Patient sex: M
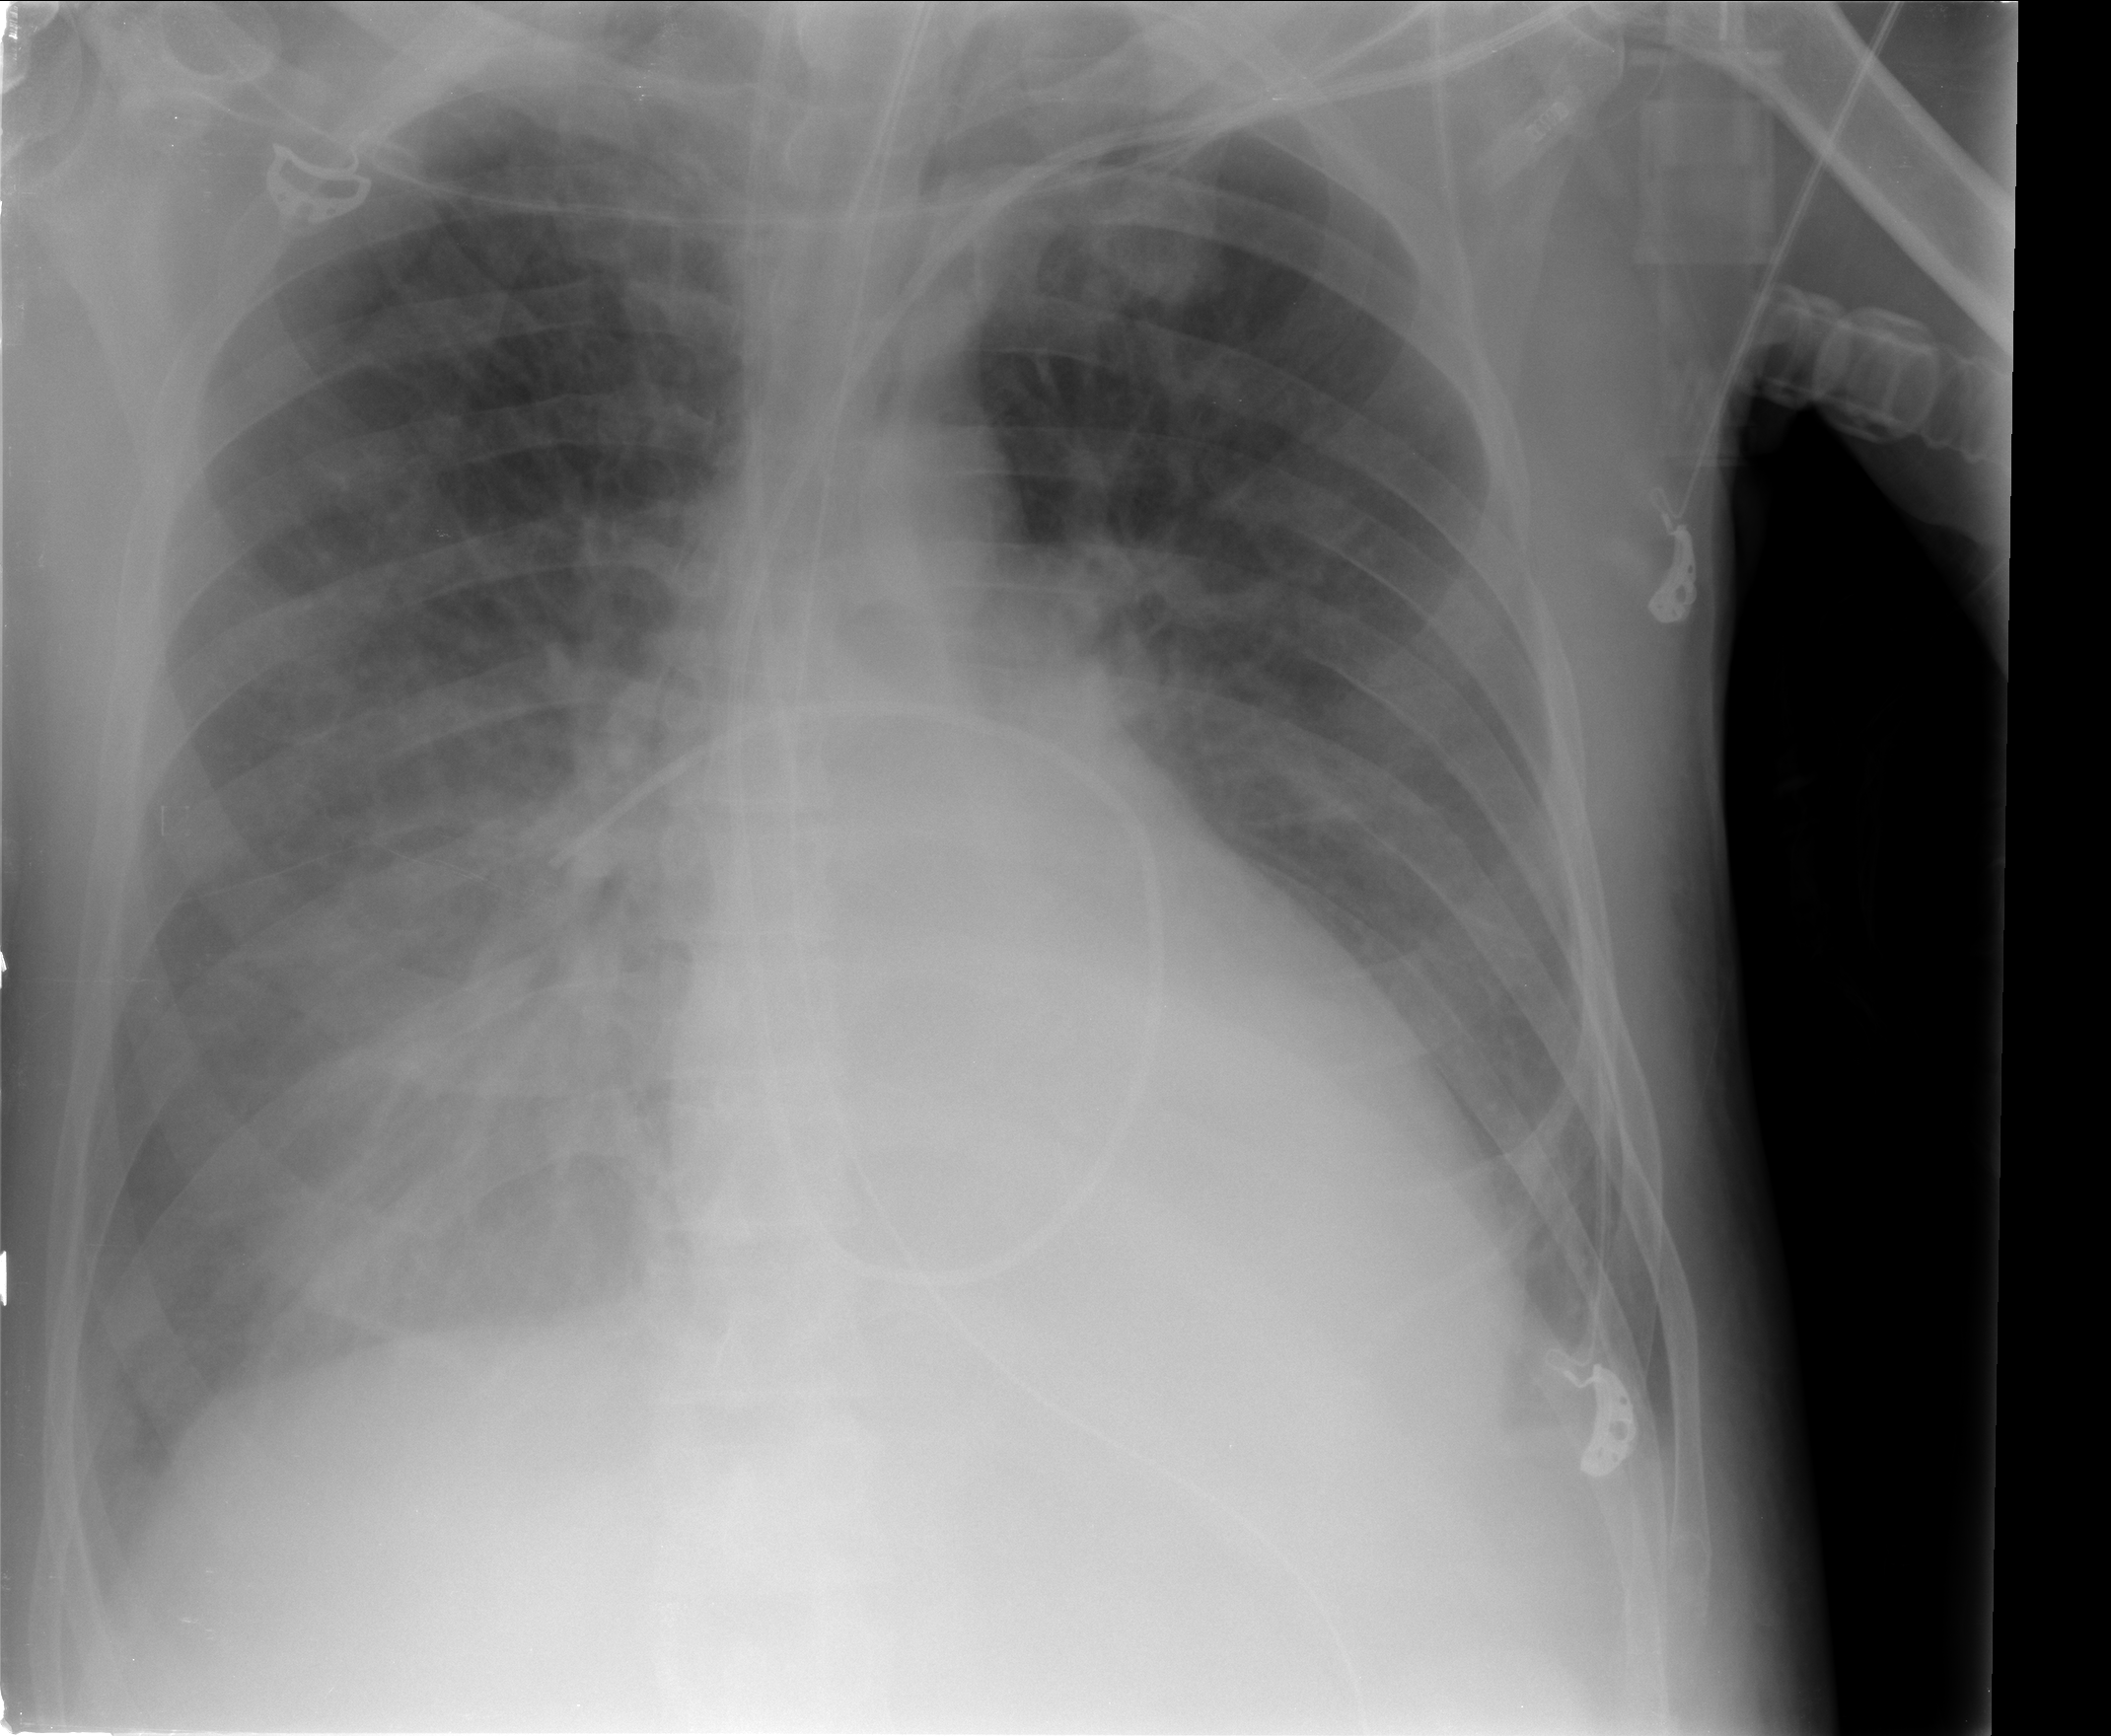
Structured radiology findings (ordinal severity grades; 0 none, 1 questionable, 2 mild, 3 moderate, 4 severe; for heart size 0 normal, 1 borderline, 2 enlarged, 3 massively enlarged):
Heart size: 1
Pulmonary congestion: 2
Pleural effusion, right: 2
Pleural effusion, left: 1
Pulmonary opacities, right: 3
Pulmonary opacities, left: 2
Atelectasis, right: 2
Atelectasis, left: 2